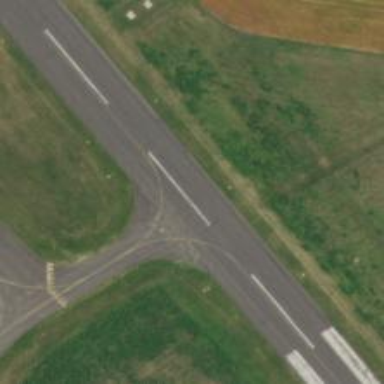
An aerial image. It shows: Asphalt runway at the airport.